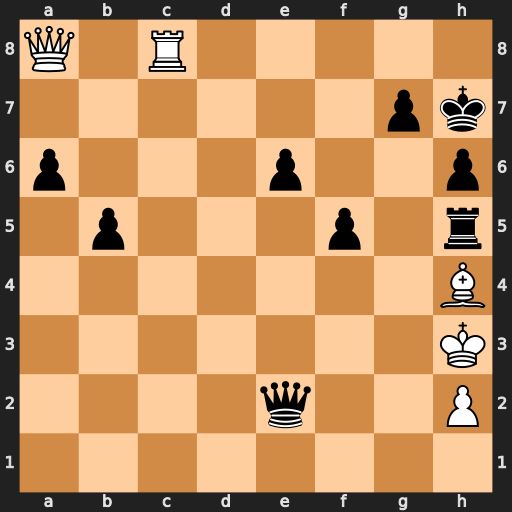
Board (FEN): Q1R5/6pk/p3p2p/1p3p1r/7B/7K/4q2P/8
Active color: w
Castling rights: -
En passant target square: -
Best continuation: Rh8+ Kg6 Qe8#